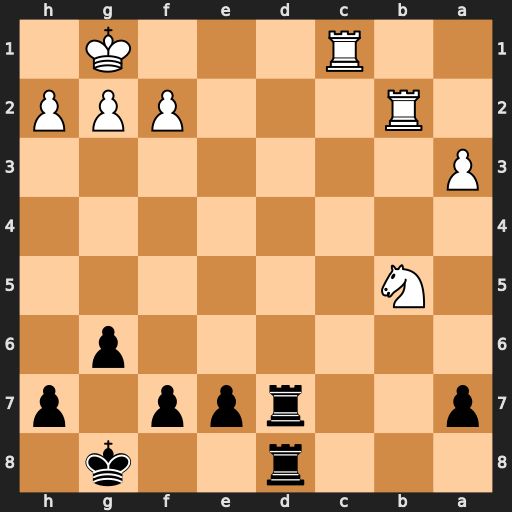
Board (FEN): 3r2k1/p2rpp1p/6p1/1N6/8/P7/1R3PPP/2R3K1
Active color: b
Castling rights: -
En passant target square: -
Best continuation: Rd1+ Rxd1 Rxd1#